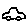
Label: car